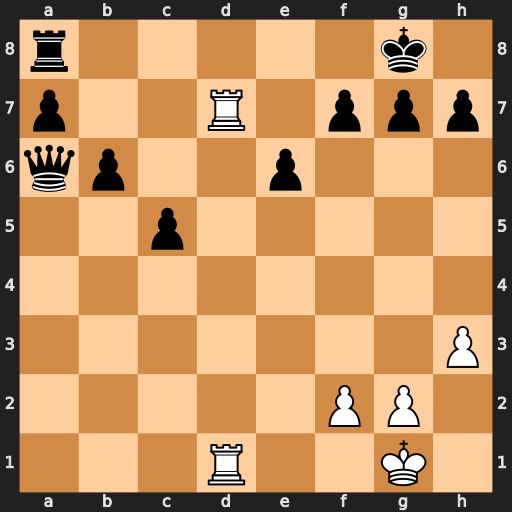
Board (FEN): r5k1/p2R1ppp/qp2p3/2p5/8/7P/5PP1/3R2K1
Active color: w
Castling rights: -
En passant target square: -
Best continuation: Rd8+ Rxd8 Rxd8#